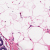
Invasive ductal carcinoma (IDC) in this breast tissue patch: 0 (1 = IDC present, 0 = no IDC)